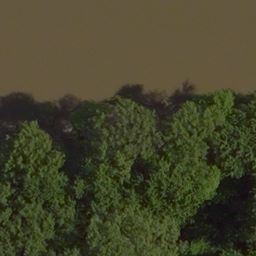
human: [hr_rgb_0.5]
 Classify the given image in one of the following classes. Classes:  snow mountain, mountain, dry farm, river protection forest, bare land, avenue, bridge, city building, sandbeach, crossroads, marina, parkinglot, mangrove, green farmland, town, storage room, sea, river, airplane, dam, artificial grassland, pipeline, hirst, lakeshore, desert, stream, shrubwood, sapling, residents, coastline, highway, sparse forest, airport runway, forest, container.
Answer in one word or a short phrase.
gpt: river protection forest